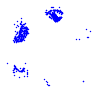
Particle: proton